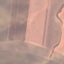
Label: AnnualCrop